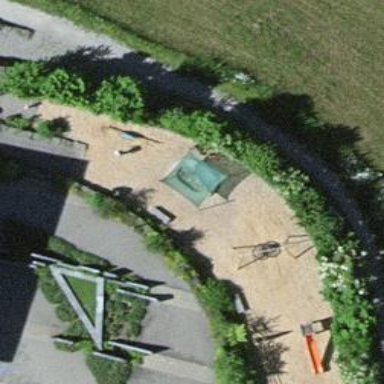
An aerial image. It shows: Sandpit at the playground.